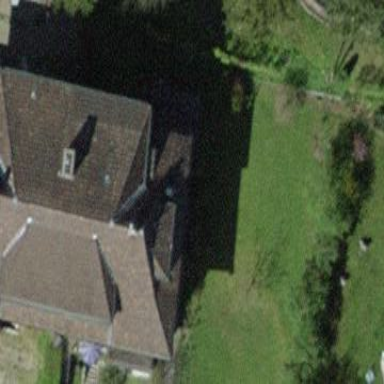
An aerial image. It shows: Terrace building with hipped roof made of roof tiles.